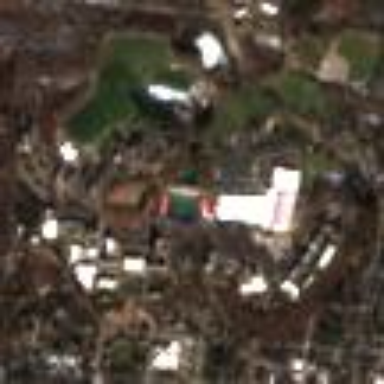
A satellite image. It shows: University.